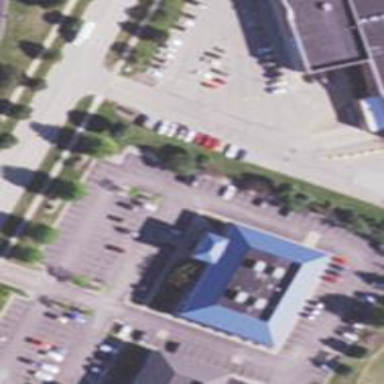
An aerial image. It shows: Healthcare clinic is depicted in the image.